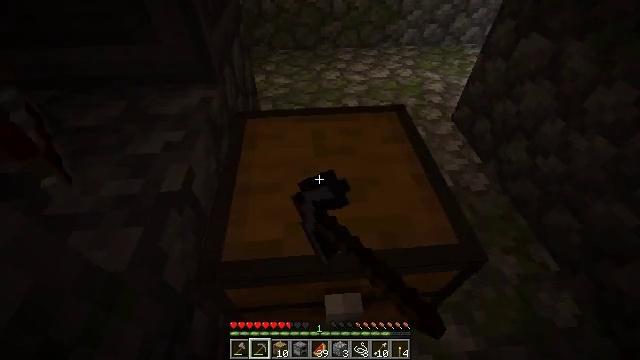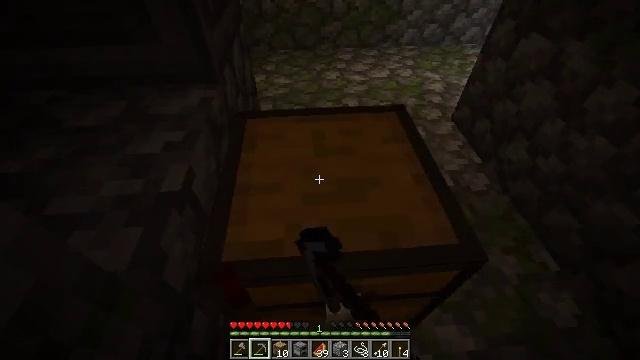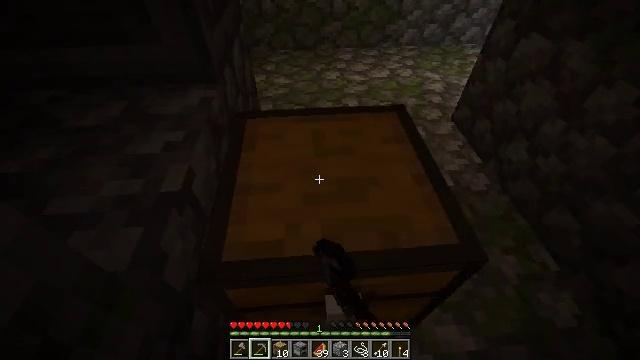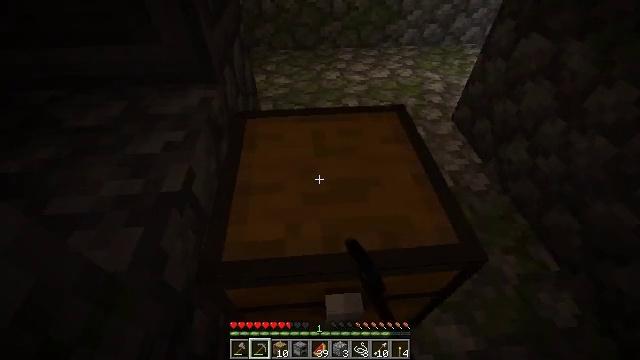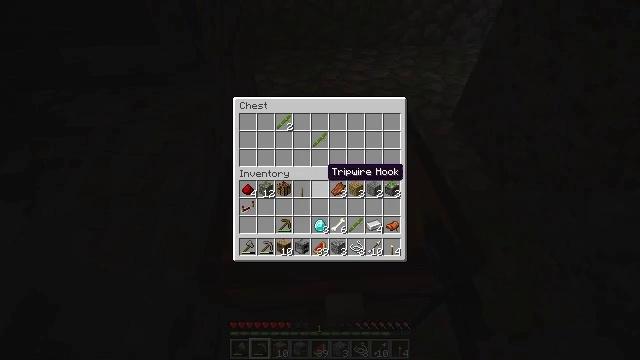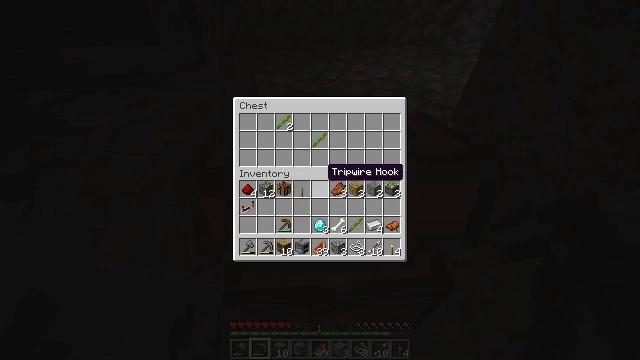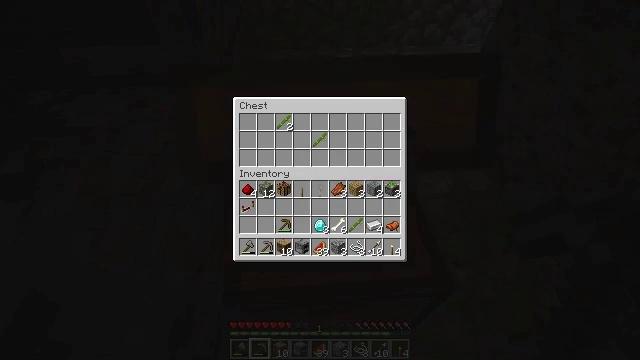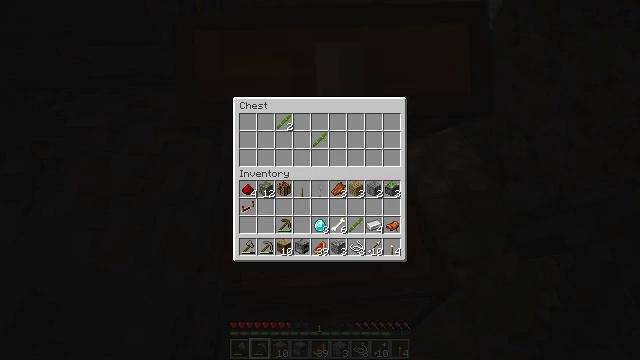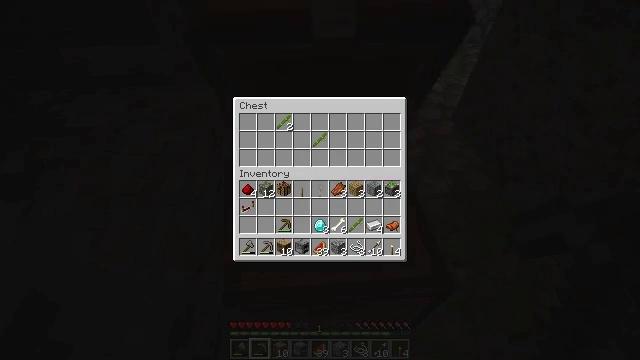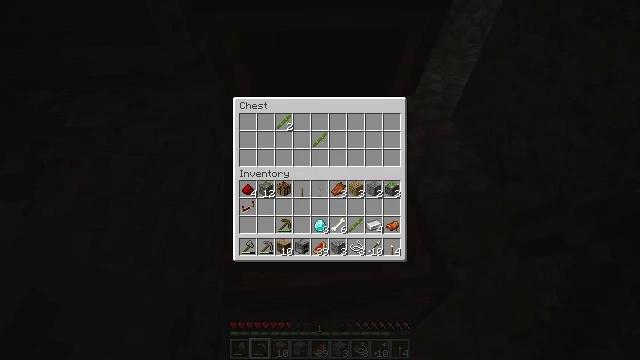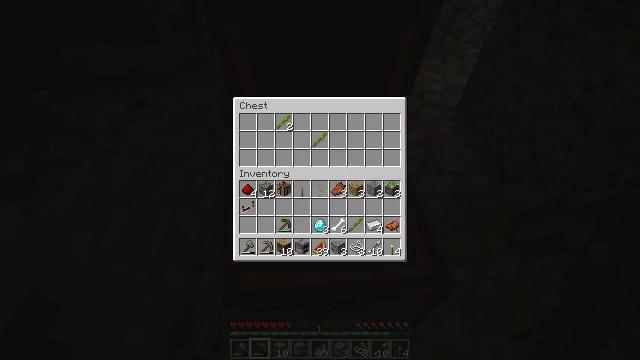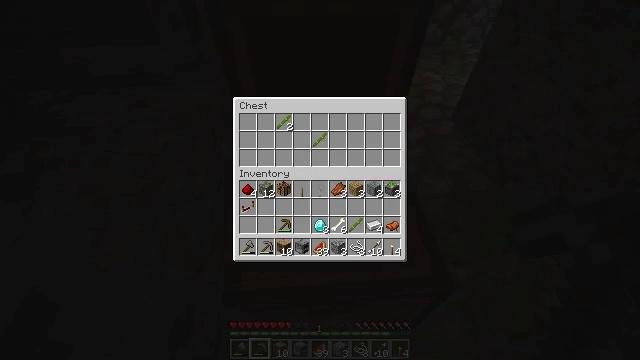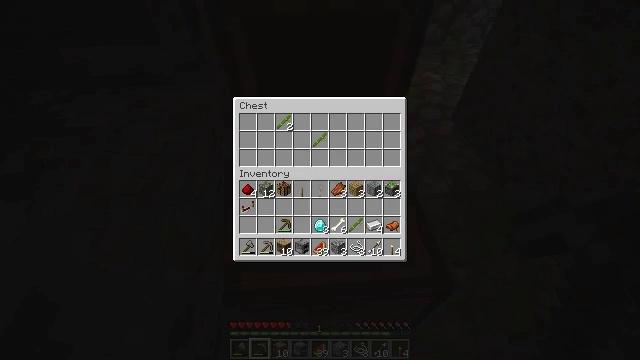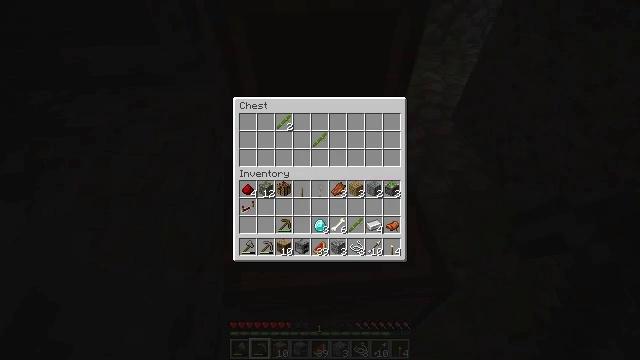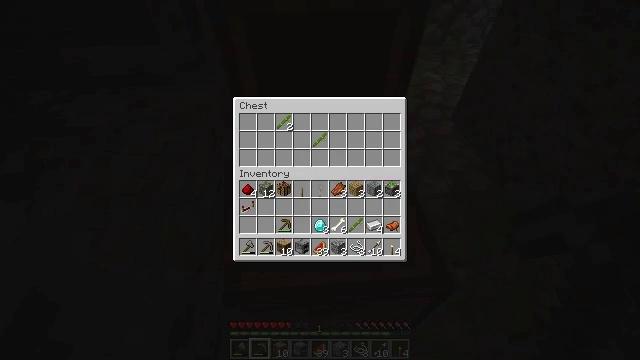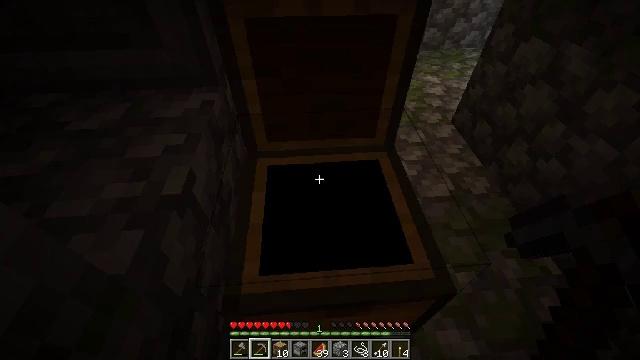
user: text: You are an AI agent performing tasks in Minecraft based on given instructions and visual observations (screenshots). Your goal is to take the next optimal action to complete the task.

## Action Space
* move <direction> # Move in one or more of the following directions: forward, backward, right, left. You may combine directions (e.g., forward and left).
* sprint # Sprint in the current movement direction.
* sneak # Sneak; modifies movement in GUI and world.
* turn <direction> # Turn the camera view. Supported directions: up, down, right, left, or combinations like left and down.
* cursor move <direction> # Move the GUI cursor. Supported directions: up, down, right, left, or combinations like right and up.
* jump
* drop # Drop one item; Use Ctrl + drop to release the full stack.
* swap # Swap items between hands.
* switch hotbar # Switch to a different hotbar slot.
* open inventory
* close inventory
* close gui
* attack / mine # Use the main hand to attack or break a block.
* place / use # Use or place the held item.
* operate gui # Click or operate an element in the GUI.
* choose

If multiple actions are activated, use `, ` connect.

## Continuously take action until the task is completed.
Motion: motion action
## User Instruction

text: Mine the mossy cobblestone underground.
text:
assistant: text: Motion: use / place
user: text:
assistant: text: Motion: no_op
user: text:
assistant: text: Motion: no_op
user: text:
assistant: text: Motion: open gui
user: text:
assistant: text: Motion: no_op
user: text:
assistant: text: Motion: no_op
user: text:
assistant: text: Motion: no_op
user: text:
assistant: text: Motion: no_op
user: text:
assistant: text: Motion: no_op
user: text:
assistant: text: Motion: no_op
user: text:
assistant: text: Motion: no_op
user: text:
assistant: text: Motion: no_op
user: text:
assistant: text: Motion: no_op
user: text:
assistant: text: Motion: no_op
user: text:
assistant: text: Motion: no_op
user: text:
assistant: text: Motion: close gui
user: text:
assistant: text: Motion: no_op
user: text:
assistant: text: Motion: no_op
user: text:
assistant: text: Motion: no_op
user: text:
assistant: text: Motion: turn right
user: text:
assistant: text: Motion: turn right
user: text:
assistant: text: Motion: move forward, turn right
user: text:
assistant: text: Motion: move forward, turn right
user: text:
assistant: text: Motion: move forward
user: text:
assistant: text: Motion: move forward, turn up
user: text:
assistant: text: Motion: move forward, turn up
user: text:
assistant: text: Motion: move forward, turn left and up
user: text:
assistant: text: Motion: move forward, turn left and up
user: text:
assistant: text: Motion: move forward, turn left and up
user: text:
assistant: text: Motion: move forward